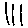
Label: line